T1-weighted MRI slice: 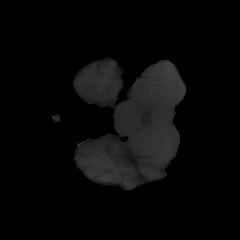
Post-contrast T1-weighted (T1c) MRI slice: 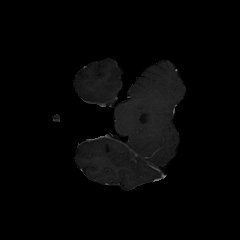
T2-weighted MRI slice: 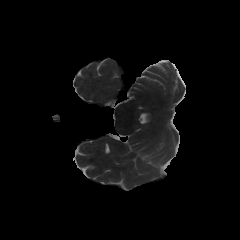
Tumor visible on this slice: no